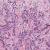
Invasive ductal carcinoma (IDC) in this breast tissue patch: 1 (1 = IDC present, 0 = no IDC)